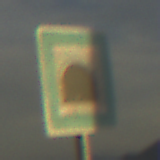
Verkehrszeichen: Tunnel
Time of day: SunriseSunset
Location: Outdoor (Nature)
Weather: PartlyCloudy
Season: Summer
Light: Natural